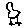
Label: bird